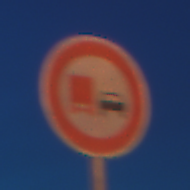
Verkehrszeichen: UeberholverbotKraftfahrzeuge
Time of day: Night
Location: Outdoor (Urban)
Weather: PartlyCloudy
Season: NotSpecified
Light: Artificial